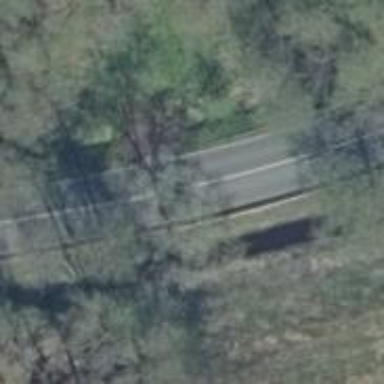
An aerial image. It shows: Secondary road with asphalt surface.